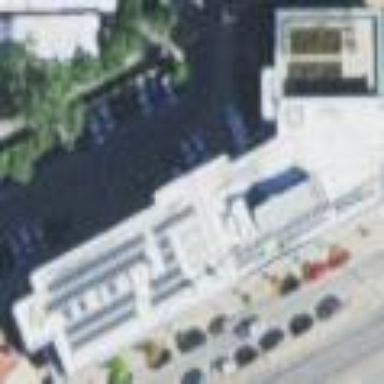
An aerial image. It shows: Commercial building adjacent to sports center.